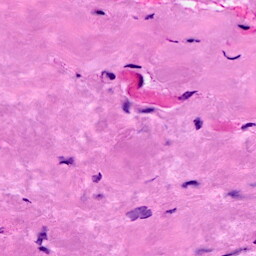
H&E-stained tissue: Breast